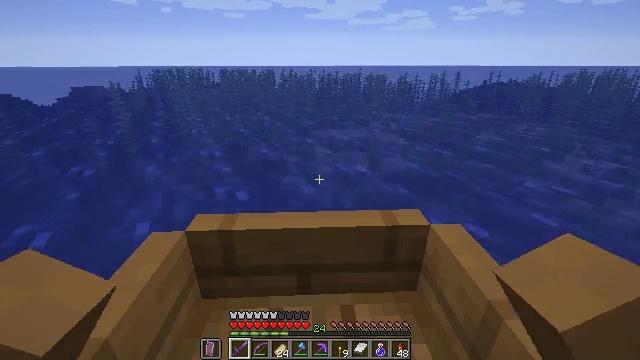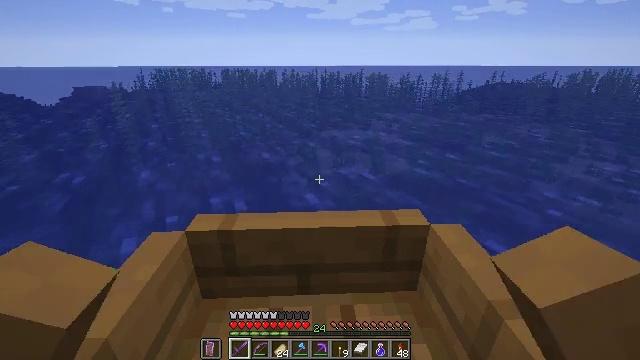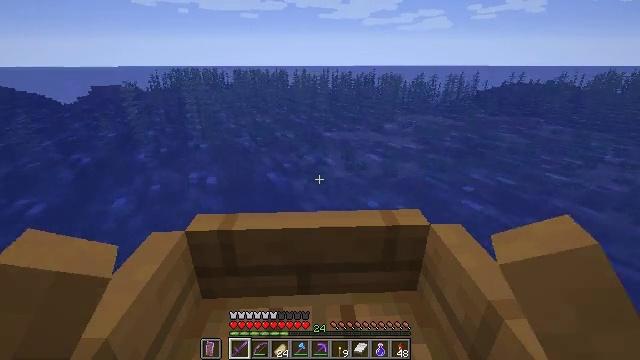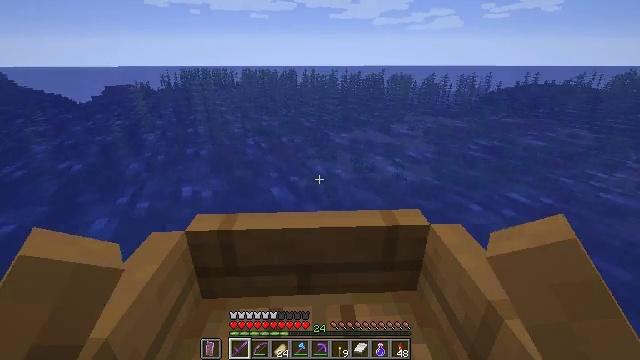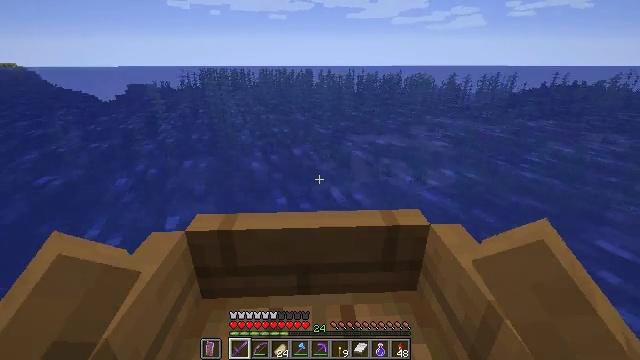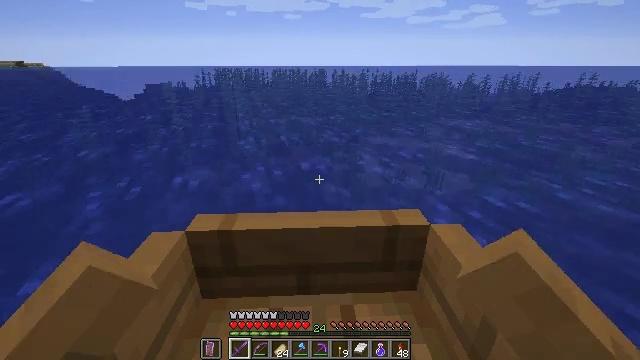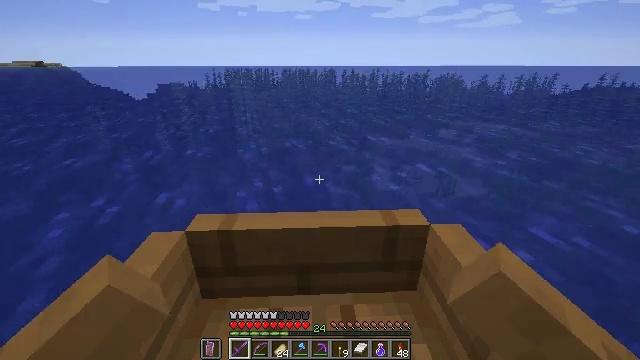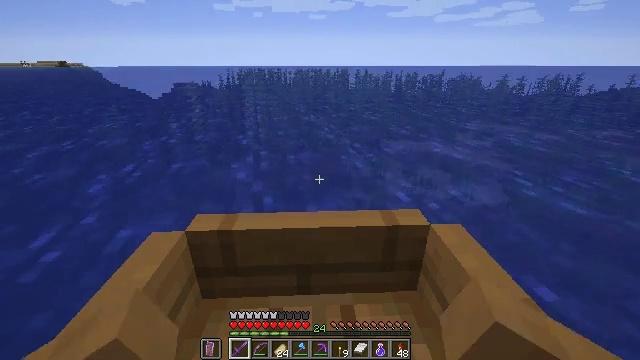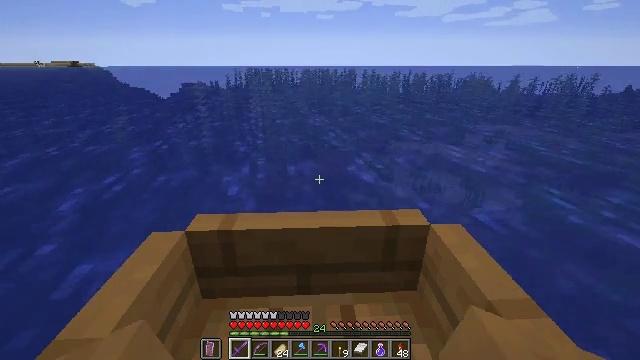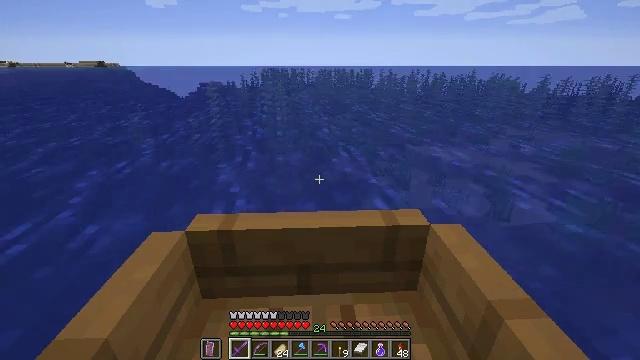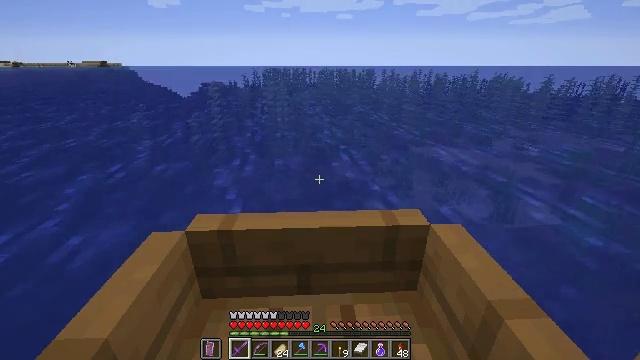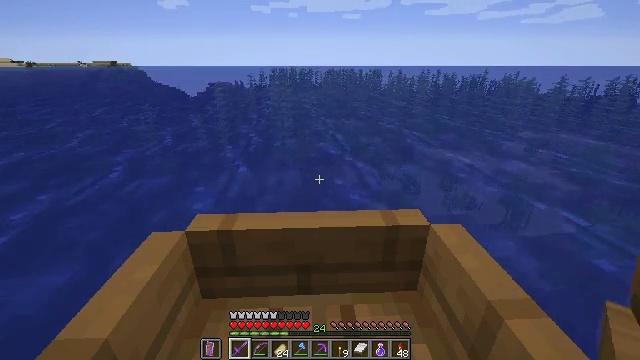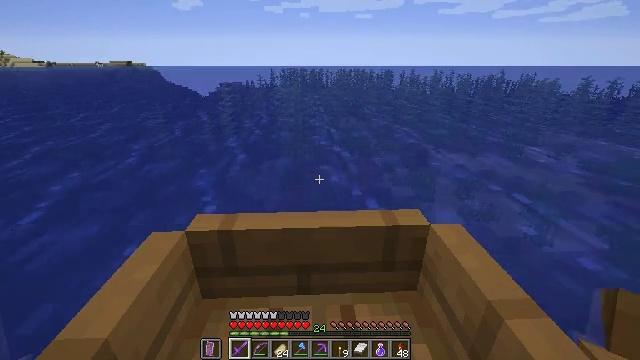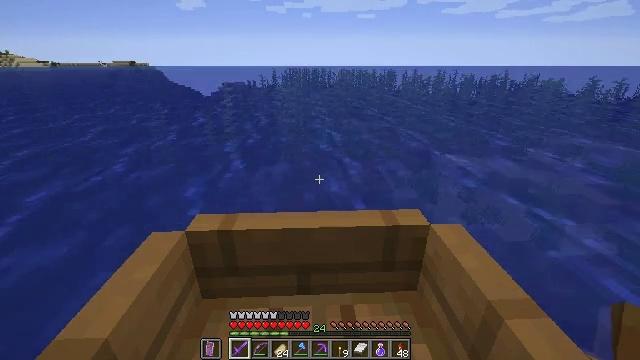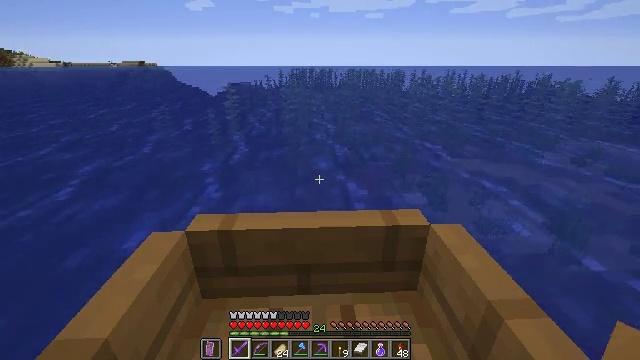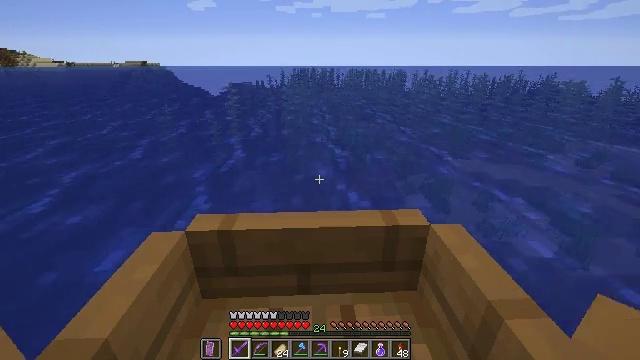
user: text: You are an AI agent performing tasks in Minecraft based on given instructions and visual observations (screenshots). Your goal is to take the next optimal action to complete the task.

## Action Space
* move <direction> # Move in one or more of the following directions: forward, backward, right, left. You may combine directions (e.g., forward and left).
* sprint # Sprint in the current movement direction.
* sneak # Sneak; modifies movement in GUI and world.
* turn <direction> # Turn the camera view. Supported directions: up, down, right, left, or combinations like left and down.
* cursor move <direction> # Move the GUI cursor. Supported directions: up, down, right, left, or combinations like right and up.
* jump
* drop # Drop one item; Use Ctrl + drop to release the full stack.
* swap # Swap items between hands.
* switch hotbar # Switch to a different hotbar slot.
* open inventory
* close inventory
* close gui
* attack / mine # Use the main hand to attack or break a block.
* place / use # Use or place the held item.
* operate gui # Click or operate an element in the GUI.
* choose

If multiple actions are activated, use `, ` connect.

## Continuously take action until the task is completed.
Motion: motion action
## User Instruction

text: Remove stone brick stairs from the inventory.
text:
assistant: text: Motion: move forward and move left
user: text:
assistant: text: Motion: move forward and move left
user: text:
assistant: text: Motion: move forward
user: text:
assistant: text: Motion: move forward
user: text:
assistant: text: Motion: move forward
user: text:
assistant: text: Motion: move forward
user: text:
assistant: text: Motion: move forward
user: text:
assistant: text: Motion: move forward
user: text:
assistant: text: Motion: move forward
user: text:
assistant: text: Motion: move forward
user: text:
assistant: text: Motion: move forward
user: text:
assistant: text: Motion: move forward
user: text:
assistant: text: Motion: move forward
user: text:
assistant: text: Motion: move forward
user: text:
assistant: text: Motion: move forward
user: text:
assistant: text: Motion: move forward
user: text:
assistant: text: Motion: move forward
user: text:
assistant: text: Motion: move forward
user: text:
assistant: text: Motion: move forward
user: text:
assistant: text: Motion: move forward
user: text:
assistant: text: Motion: move forward
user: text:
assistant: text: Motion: move forward
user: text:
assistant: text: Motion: move forward
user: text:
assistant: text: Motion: move forward
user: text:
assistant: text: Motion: move forward
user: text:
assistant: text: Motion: move forward
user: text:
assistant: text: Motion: move forward
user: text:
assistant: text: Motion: move forward
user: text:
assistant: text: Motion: move forward
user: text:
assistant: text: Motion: move forward